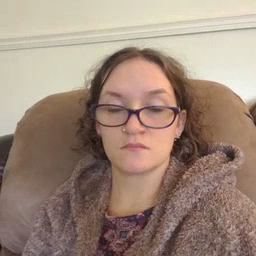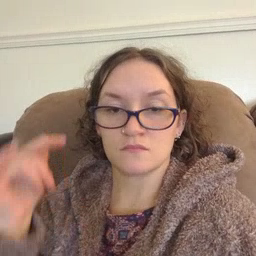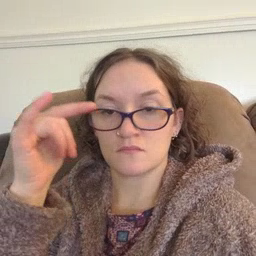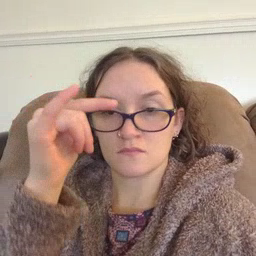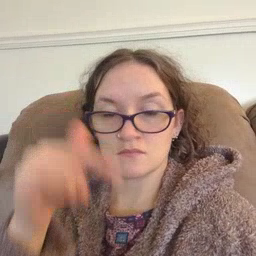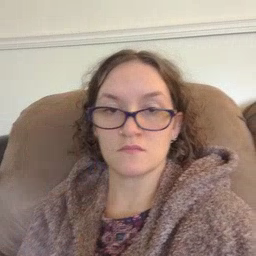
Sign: airplane